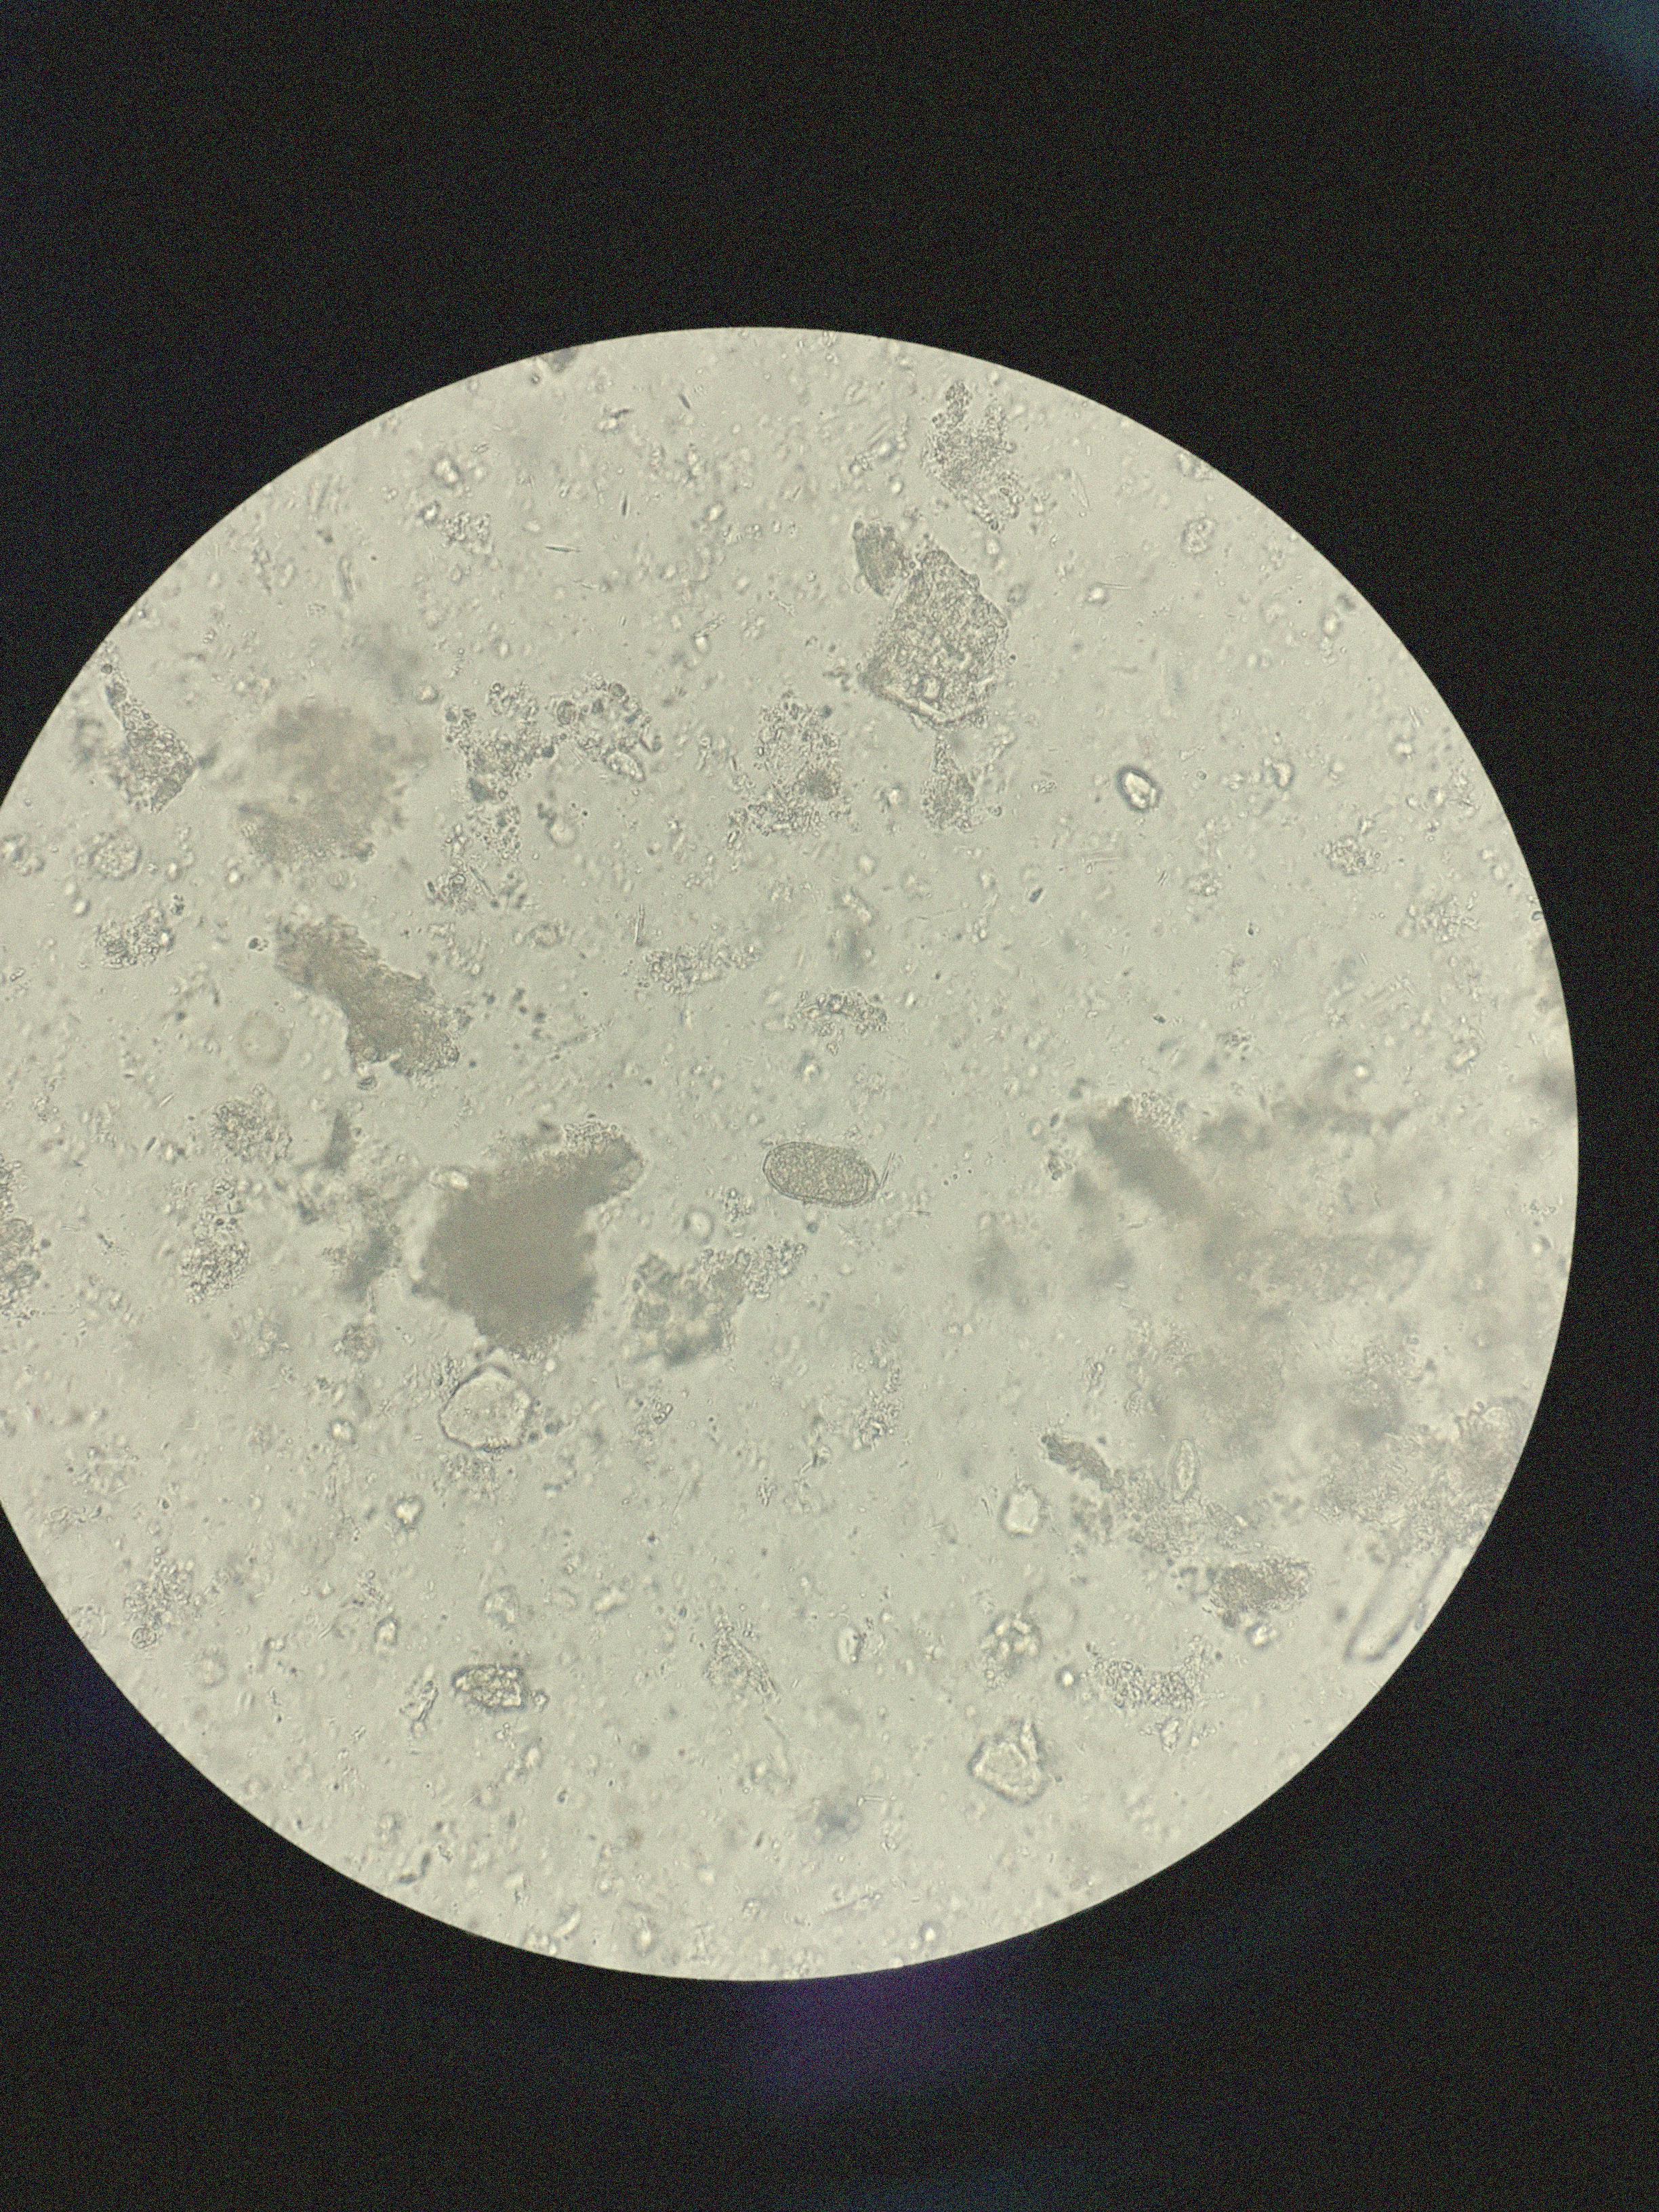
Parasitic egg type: Capillaria philippinensis